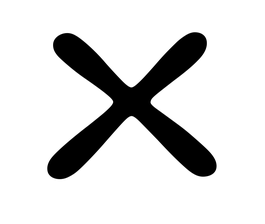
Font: Gluten_Light